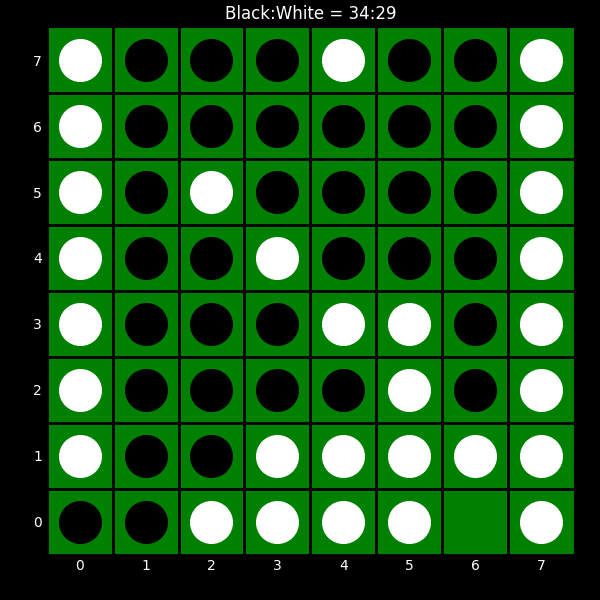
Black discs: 34
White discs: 29